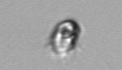
Label: Balanion